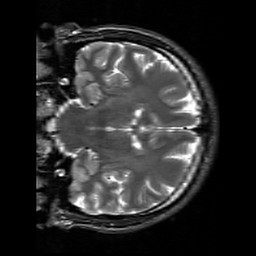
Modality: T2w
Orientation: coronal
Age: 26
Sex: male
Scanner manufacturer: siemens
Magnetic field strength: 3 T
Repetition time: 7 s
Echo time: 0.09 s